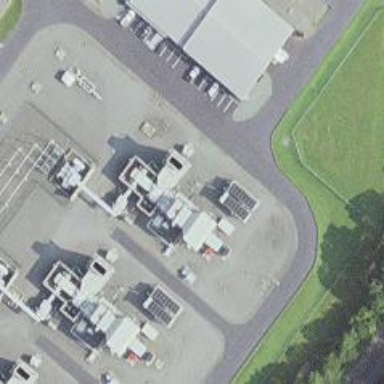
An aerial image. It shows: Gas turbine generator.